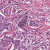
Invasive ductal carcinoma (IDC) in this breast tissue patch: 1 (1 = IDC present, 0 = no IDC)